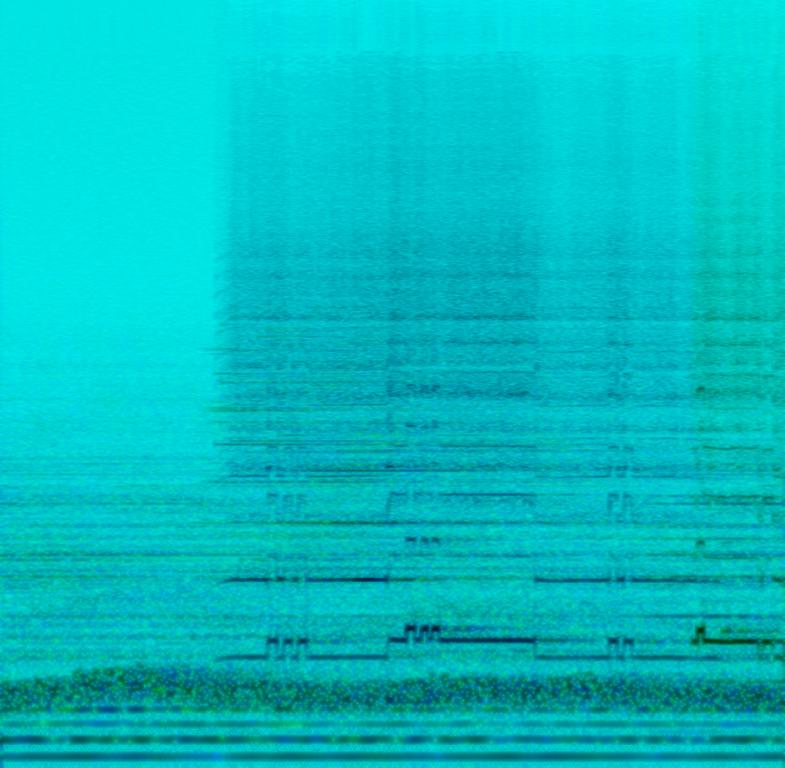
This song contains someone playing a melody on a flute panning to the right side of the speakers. A lower synth drone pad is underlining the flute along with more synth pad sounds and wind. Then a soft riser comes in and a digital drum starts playing along to a synth bass sound. This song may be playing in an indie movie.